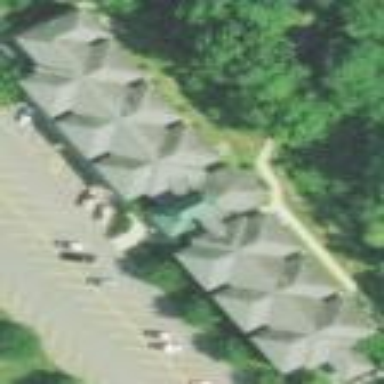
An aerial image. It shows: Dormitory building.